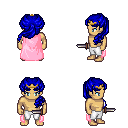
a pixel art fantasy rpg character, male body template, human, tanned skin, pink cape, white pants, blue princess hairstyle, gold tiara, dagger, four views (front, back, left, right), 2x2 character sprite sheet, small pixel art, hard edges, no anti-aliasing